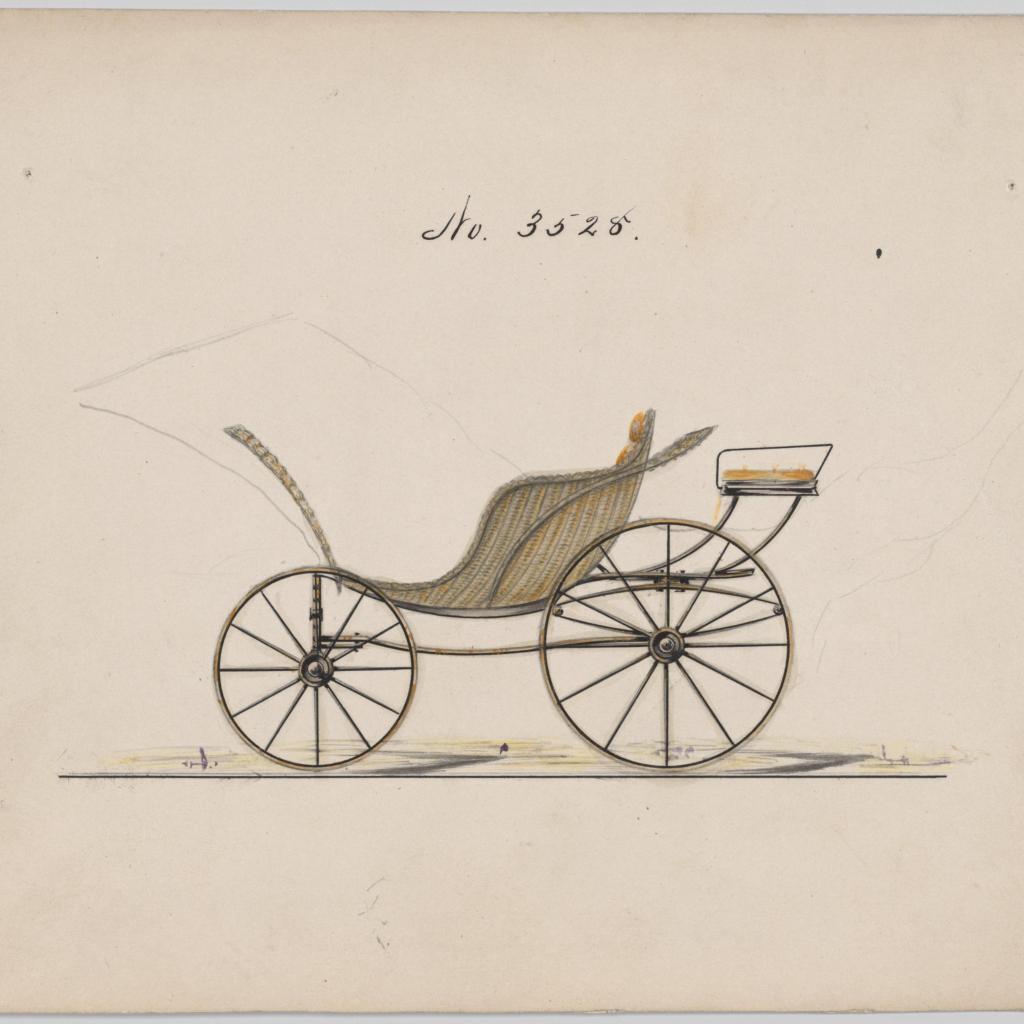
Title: Design for Pony Phaeton, no. 3525
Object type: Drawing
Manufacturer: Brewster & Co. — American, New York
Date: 1879
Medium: Pen and black ink, watercolor and gouache with gum arabic
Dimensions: Sheet: 8 11/16 x 9 1/8 in. (22.1 x 23.2 cm)
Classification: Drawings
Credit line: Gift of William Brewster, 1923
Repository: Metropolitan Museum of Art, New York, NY